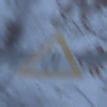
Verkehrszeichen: EinseitigVerengteFahrbahnLinks
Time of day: Midday
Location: Outdoor (Nature)
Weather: Overcast
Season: Winter
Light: Natural